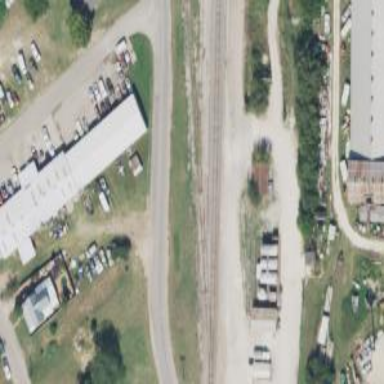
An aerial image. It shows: Railway siding for service.